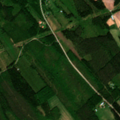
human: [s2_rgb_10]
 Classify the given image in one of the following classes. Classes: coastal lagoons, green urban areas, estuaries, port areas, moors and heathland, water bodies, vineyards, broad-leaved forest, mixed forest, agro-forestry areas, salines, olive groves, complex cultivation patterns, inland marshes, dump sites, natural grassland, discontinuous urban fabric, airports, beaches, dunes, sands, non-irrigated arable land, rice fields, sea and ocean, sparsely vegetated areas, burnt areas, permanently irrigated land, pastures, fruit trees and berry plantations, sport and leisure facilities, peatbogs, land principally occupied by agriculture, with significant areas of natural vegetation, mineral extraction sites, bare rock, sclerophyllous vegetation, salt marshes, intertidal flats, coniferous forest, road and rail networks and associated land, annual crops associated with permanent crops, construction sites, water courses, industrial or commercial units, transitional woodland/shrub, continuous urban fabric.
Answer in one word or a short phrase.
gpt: land principally occupied by agriculture, with significant areas of natural vegetation, broad-leaved forest, coniferous forest, mixed forest